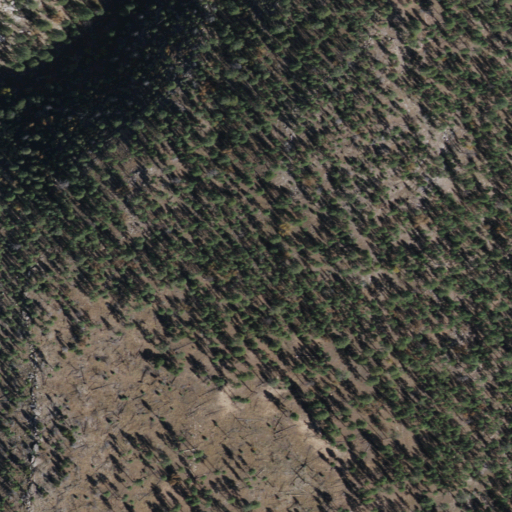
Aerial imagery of ridge(s) in Arizona named Possum Point containing evergreen forest and shrub